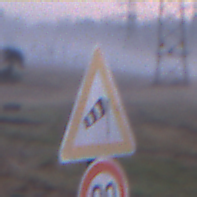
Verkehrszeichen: SeitenwindVonRechts
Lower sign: Geschwindigkeit90
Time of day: SunriseSunset
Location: Outdoor (Nature)
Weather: Clear
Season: NotSpecified
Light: Natural